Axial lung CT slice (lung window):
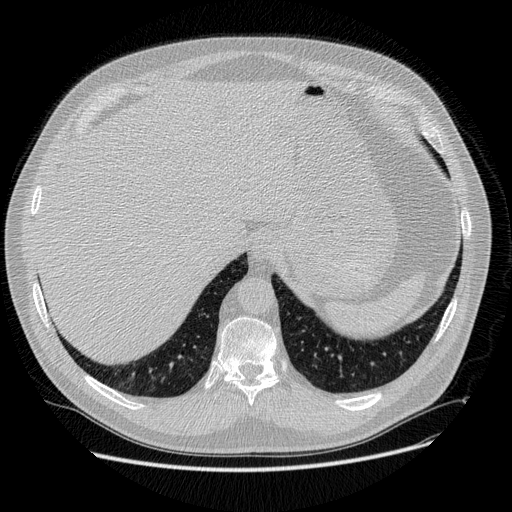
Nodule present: no